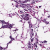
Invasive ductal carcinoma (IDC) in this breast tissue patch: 1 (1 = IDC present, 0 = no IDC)